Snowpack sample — Snodgrass Mountain, Crested Butte, Colorado (2/4/25, 12:06 PM MST)
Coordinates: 38.923, -106.968
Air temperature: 35 °F
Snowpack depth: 80 cm
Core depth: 20 cm
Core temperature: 33.8 °F
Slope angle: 14°, slope face: 78°
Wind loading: low
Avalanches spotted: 0
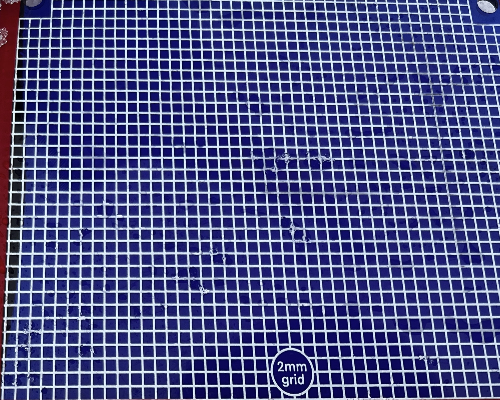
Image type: profile
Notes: No avalanches nearby, unusually warm weather for the last month reported by residents, Collected 25 yards from treeline